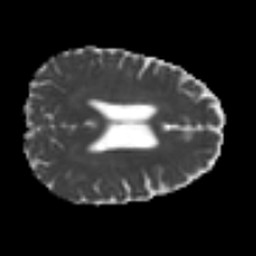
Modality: MD
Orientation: axial
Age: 59
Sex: male
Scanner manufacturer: siemens
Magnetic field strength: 3 T
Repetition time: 4.999 s
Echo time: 0.07946 s